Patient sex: M
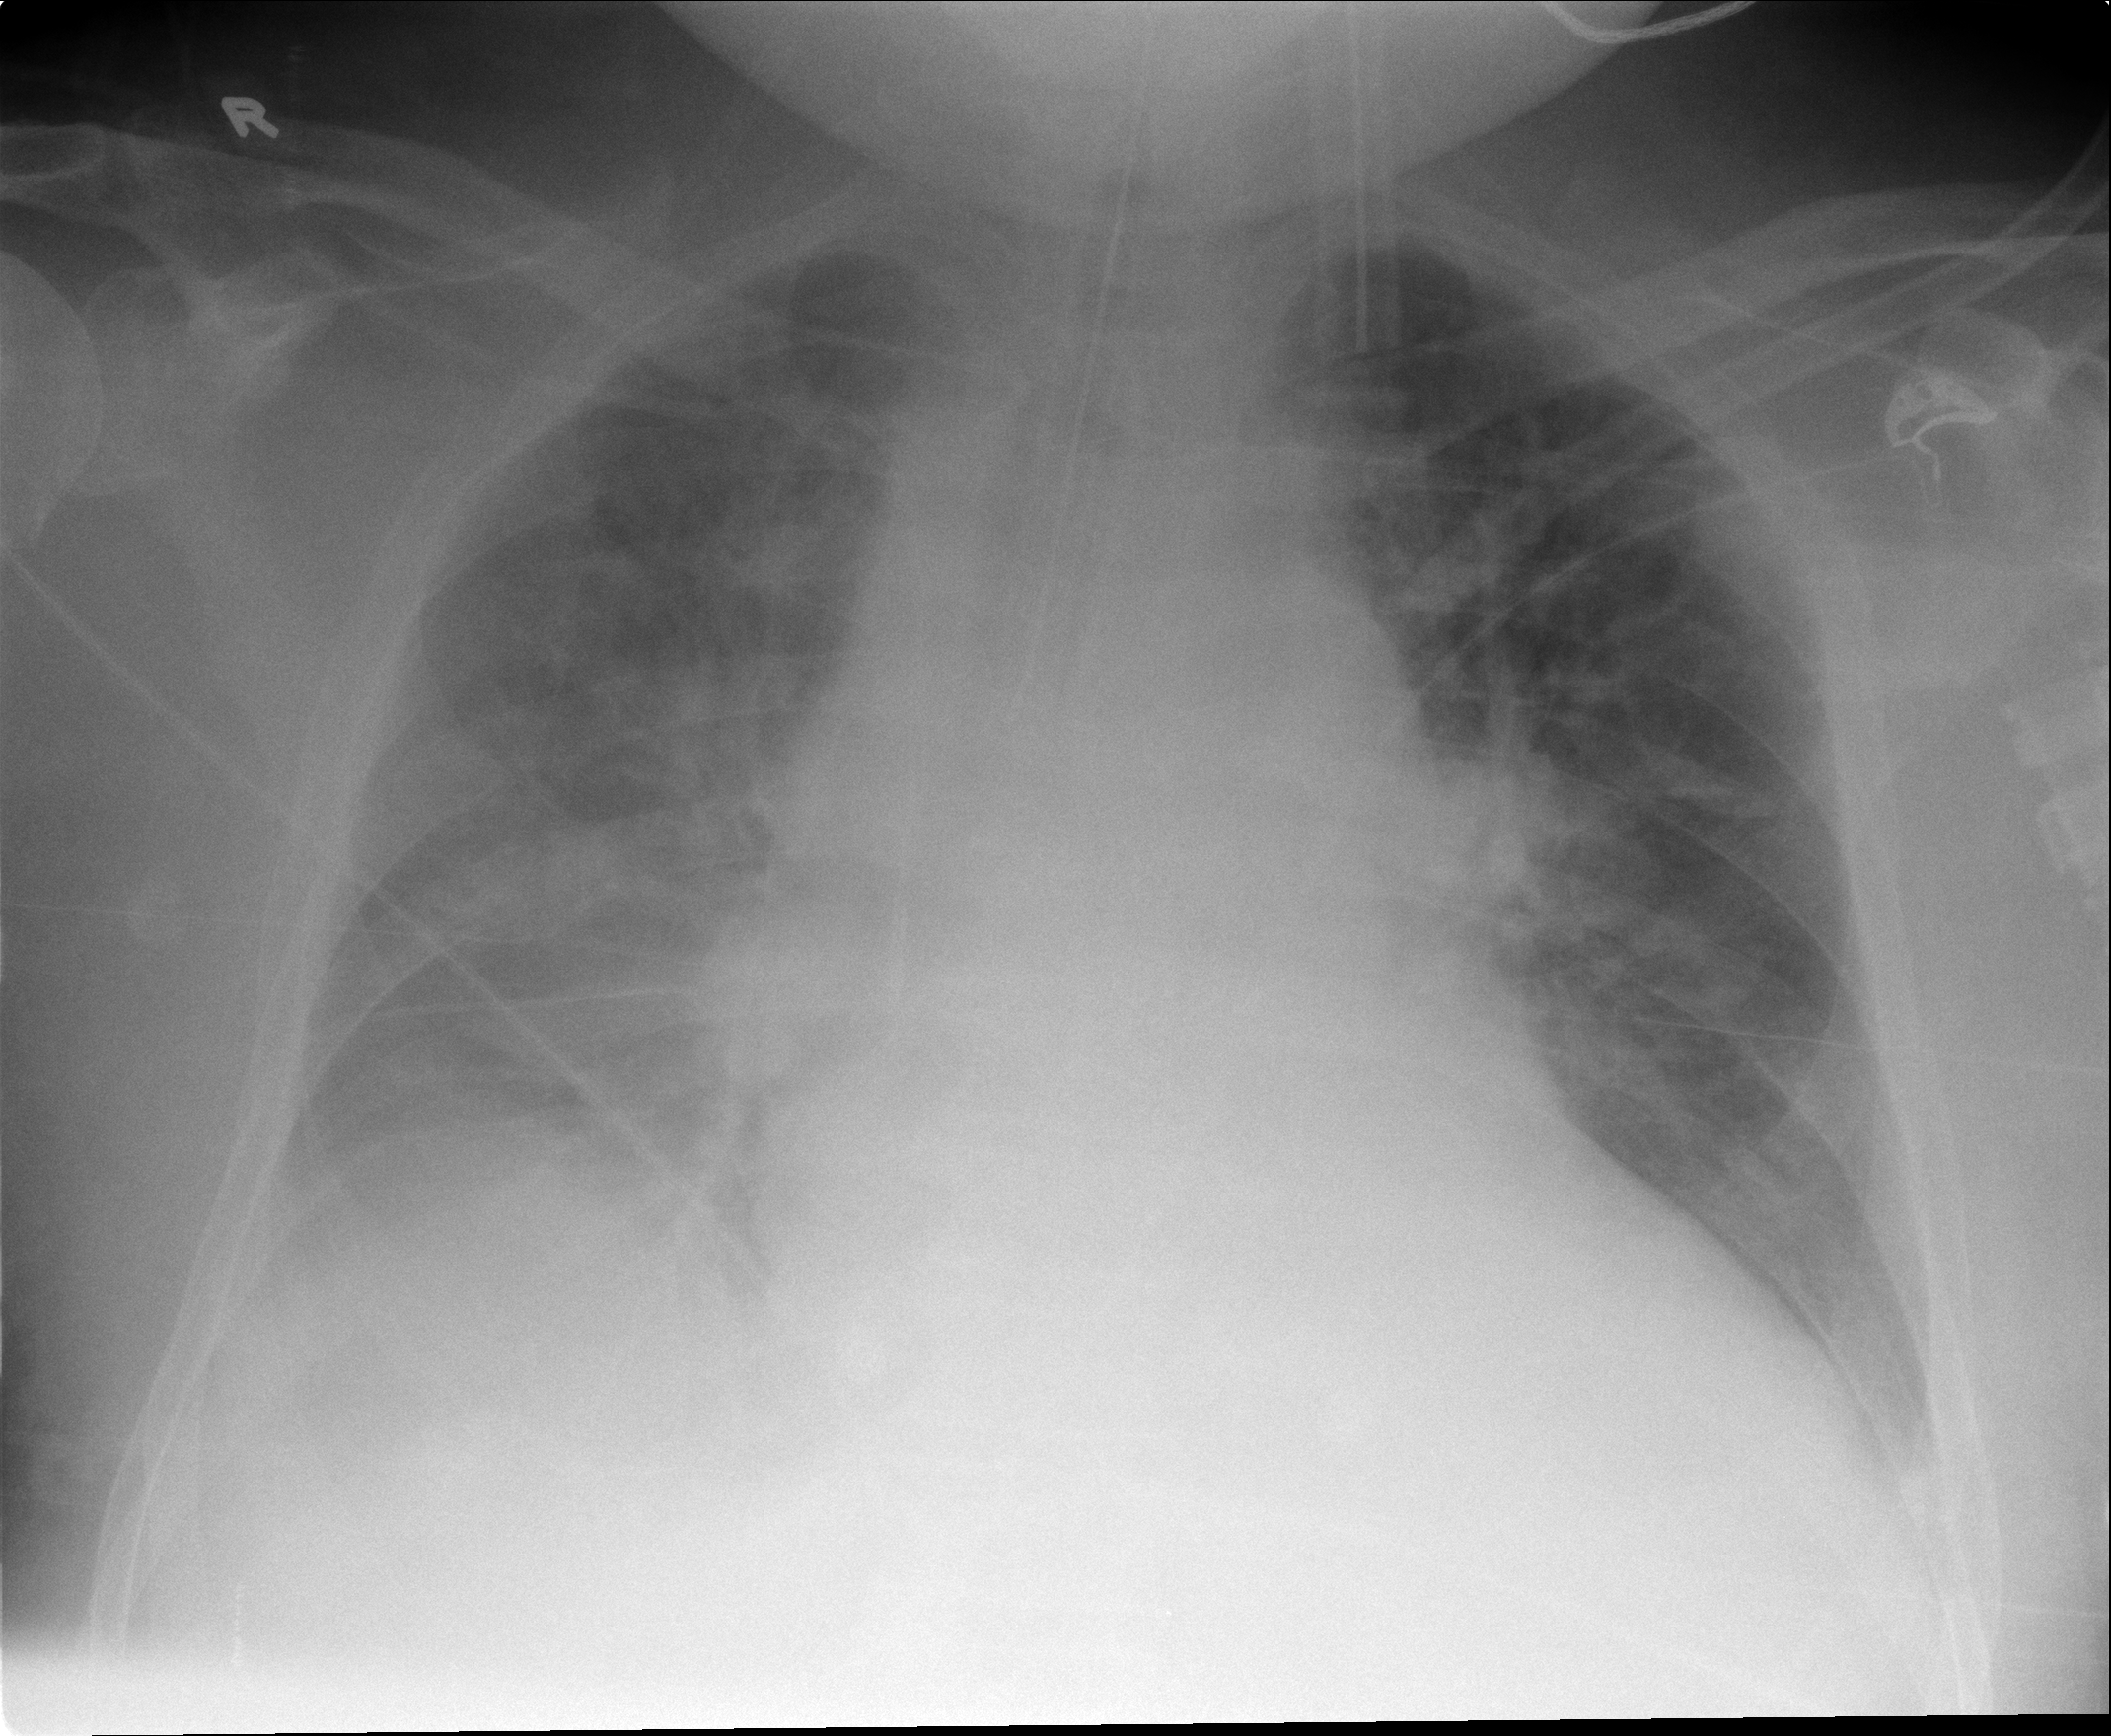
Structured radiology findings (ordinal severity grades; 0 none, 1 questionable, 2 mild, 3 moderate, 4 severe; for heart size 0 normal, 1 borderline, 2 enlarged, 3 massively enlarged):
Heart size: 2
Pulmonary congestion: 2
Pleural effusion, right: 3
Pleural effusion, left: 1
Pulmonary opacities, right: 2
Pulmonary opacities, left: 0
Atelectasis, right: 2
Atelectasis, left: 2